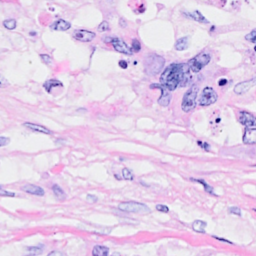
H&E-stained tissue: Breast